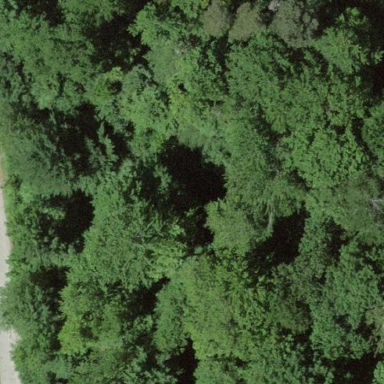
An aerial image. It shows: Forest area.